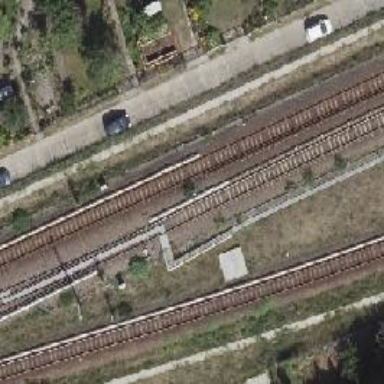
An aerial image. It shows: Railway switch with the turnout side on the right.